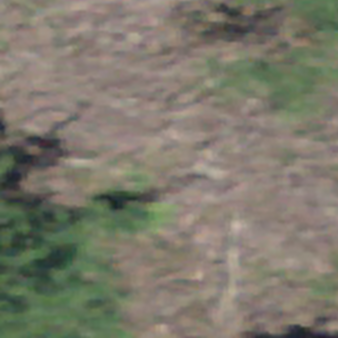
Label: other